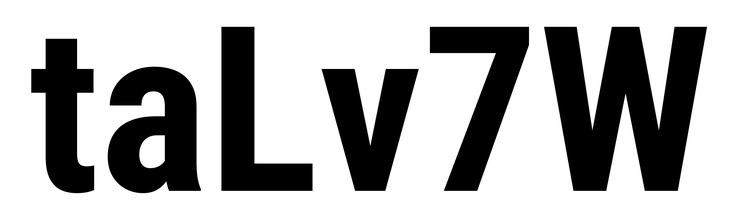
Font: Roboto_Condensed_Bold